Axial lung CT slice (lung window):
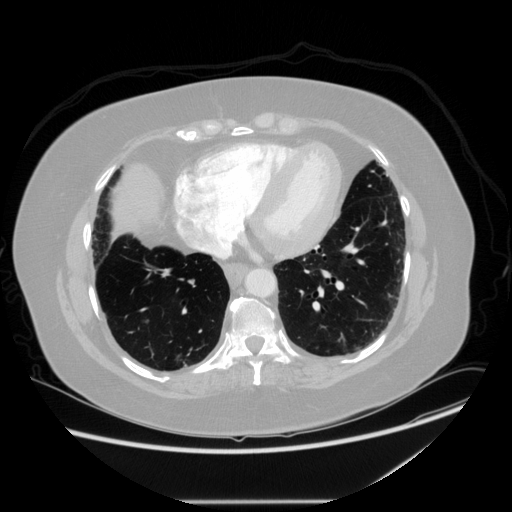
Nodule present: no